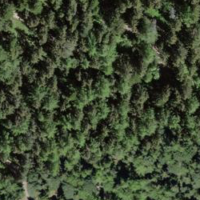
EUNIS habitat code: 43
Species observed at this site:
Petasites albus